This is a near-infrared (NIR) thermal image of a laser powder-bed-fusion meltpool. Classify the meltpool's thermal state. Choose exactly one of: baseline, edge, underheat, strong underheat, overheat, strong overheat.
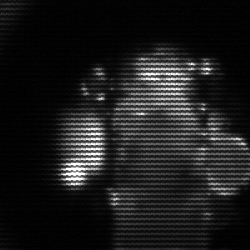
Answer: strong underheat